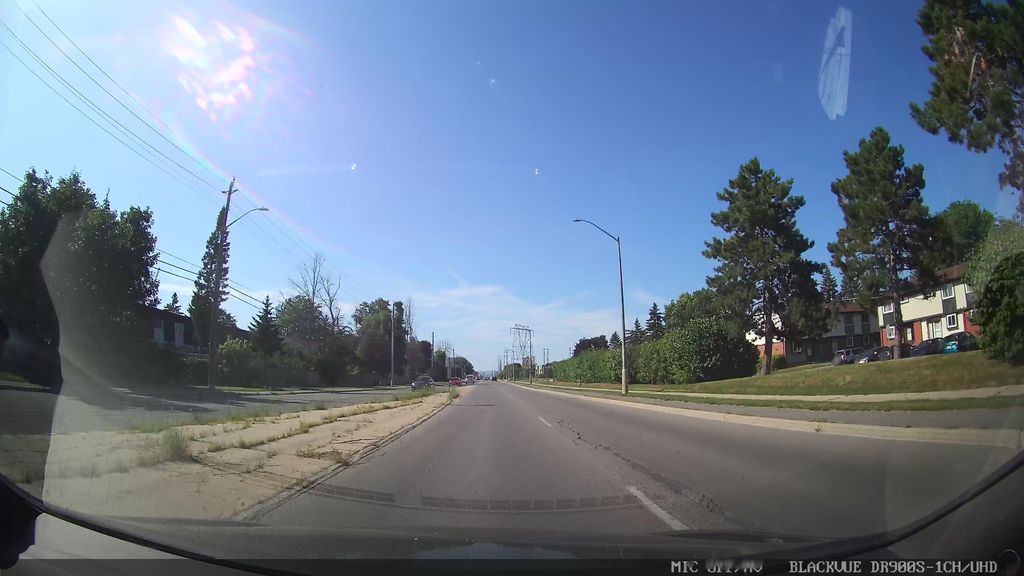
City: ottawa-gatineau